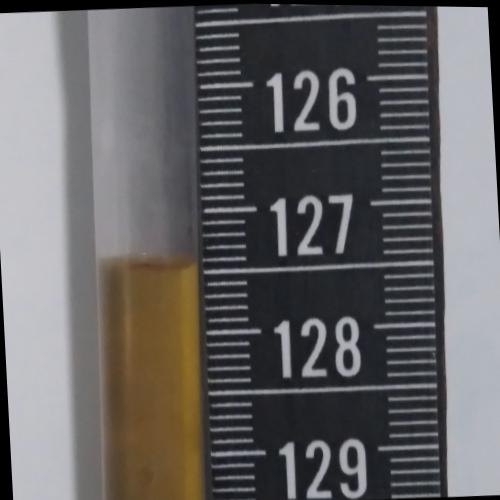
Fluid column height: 127.4 cm